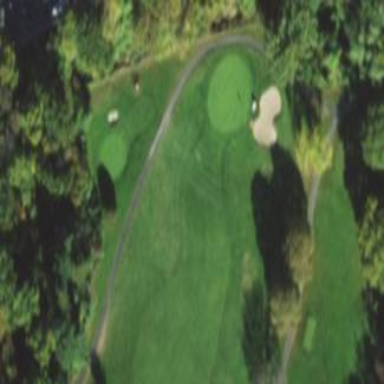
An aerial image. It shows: Golf fairway surrounded by grass.